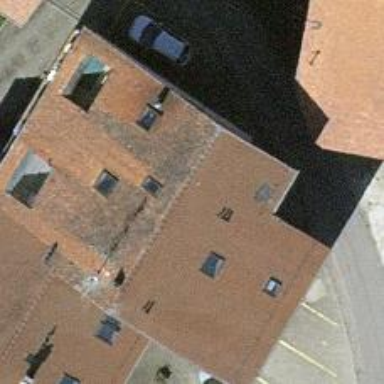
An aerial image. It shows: Detached building with gabled roof.